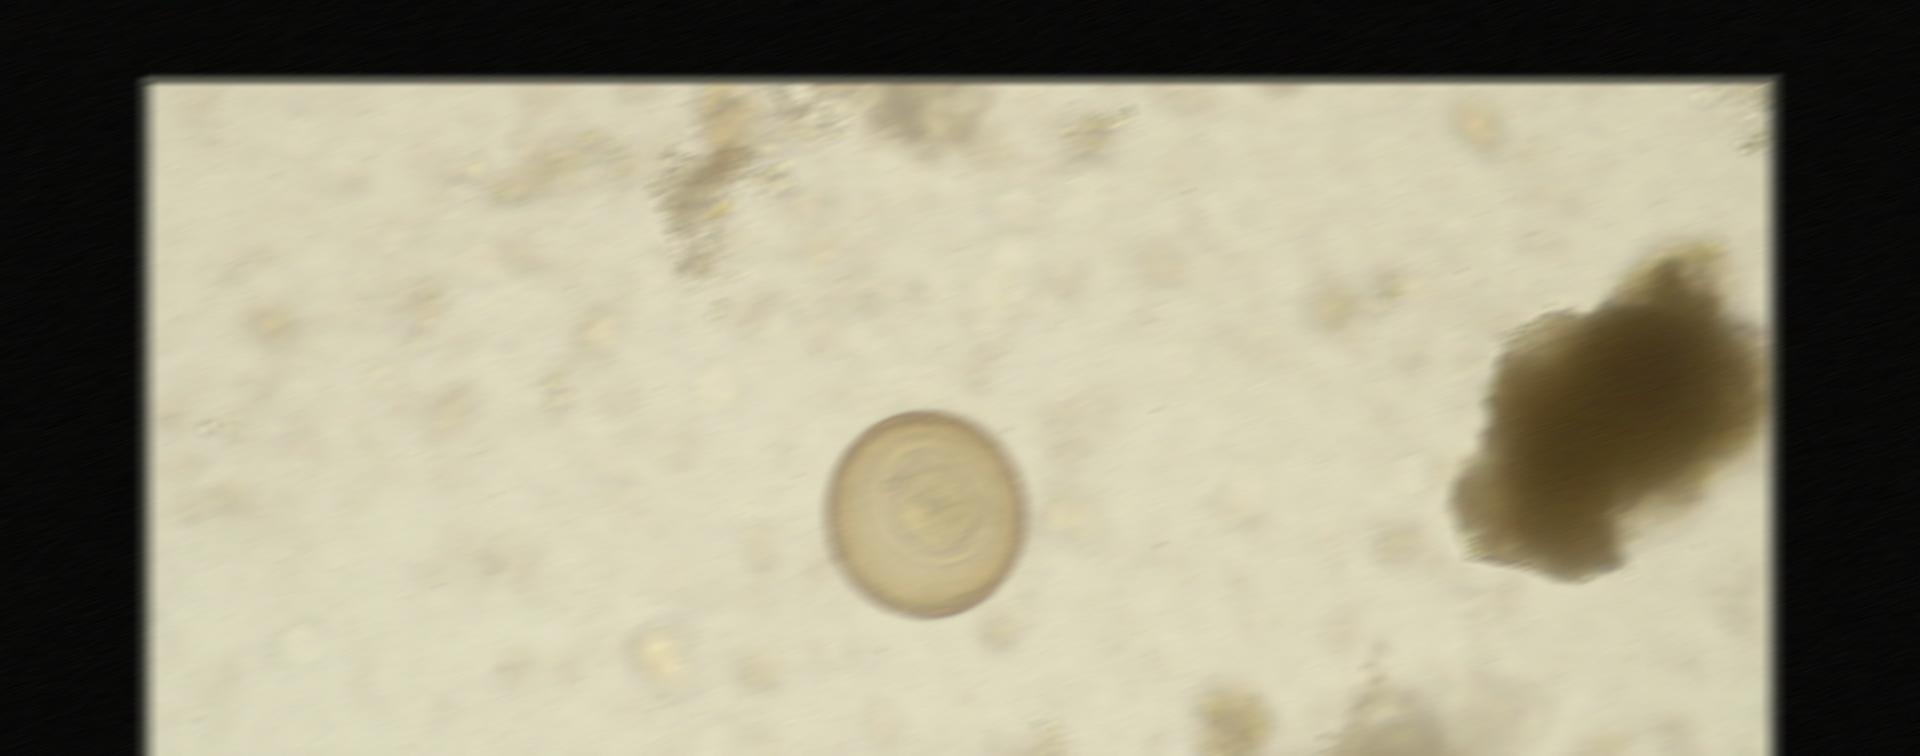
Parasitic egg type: Hymenolepis diminuta